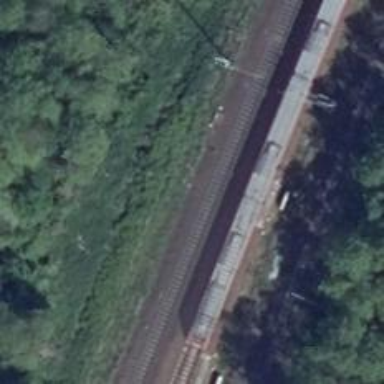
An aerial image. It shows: Railway switch.